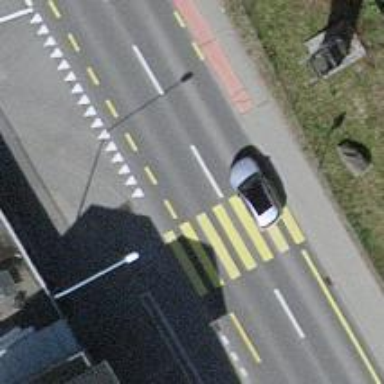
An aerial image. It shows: Uncontrolled zebra crossing with notable zebra markings.